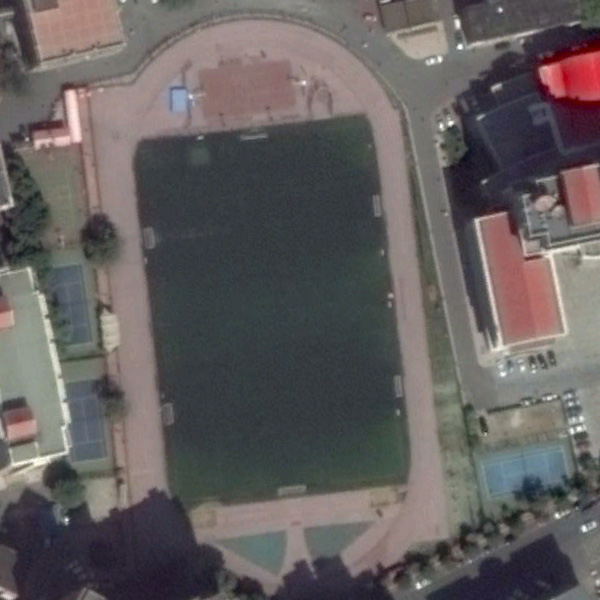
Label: Playground